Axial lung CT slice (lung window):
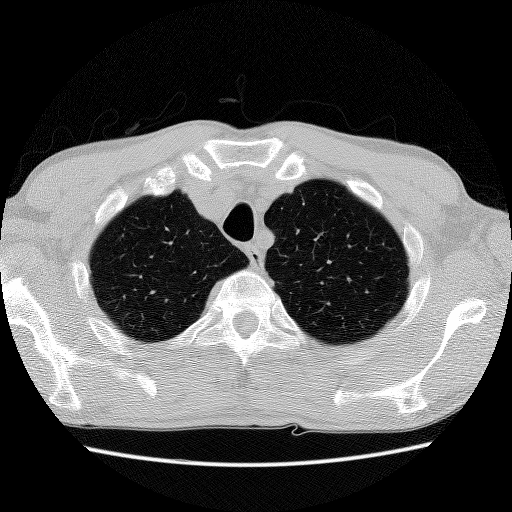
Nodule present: no